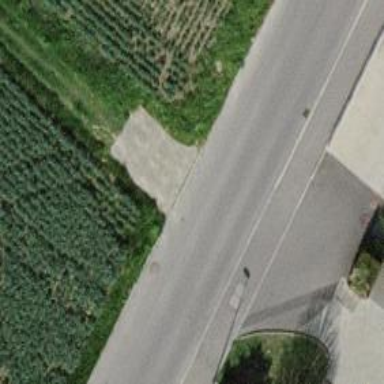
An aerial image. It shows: Grassy path.